I will show an image sequence of human cooking. I have annotated the images with numbered circles. Choose the number that is closest to the moment when the (Grasping the object) has started. You are a five-time world champion in this game. Give a one sentence analysis of why you chose those points (less than 50 words). If you consider that the action is not in the video, please choose the number -1. Provide your answer at the end in a json file of this format: {"points": []}
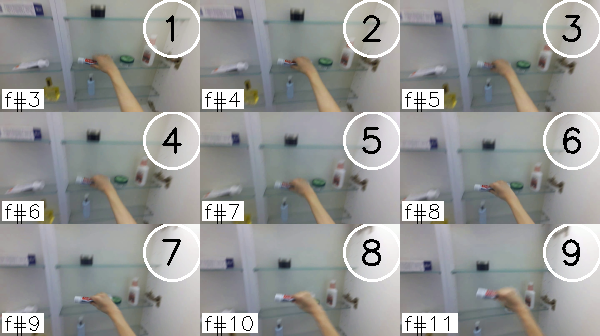
Frame 2 shows the clearest moment of hand-object contact.
{"points": [2]}